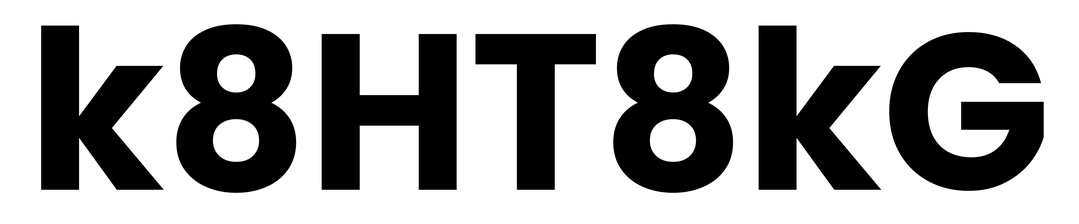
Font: Poppins-Bold